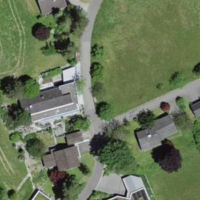
EUNIS habitat code: 52
Species observed at this site:
Medicago sativa